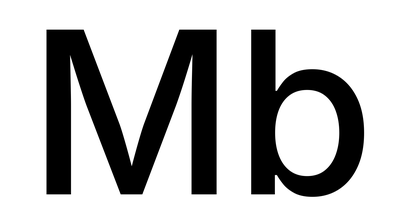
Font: Inter_Medium